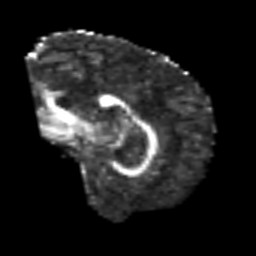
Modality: FA
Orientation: sagittal
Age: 54
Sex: male
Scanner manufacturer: siemens
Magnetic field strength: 3 T
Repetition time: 6.1 s
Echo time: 0.101 s